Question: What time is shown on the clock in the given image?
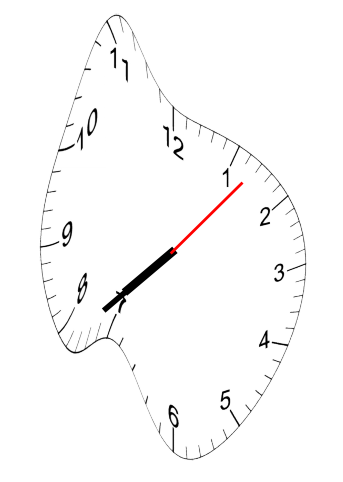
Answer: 07:38:07